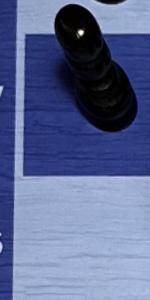
Label: Empty